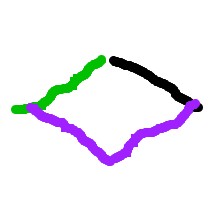
Shape: rhombus